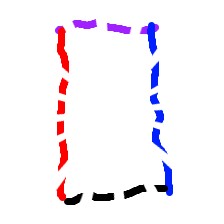
Shape: rectangle